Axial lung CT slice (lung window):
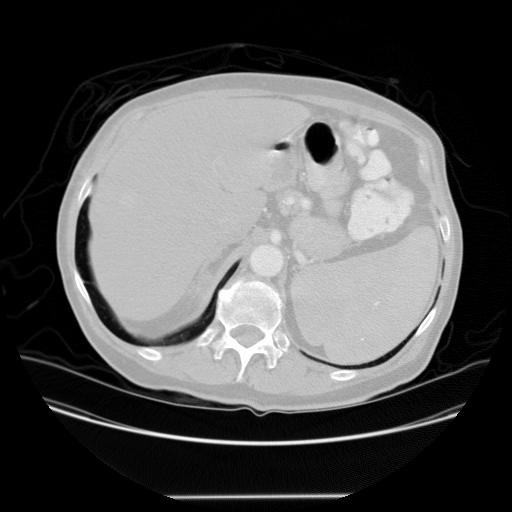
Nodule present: no